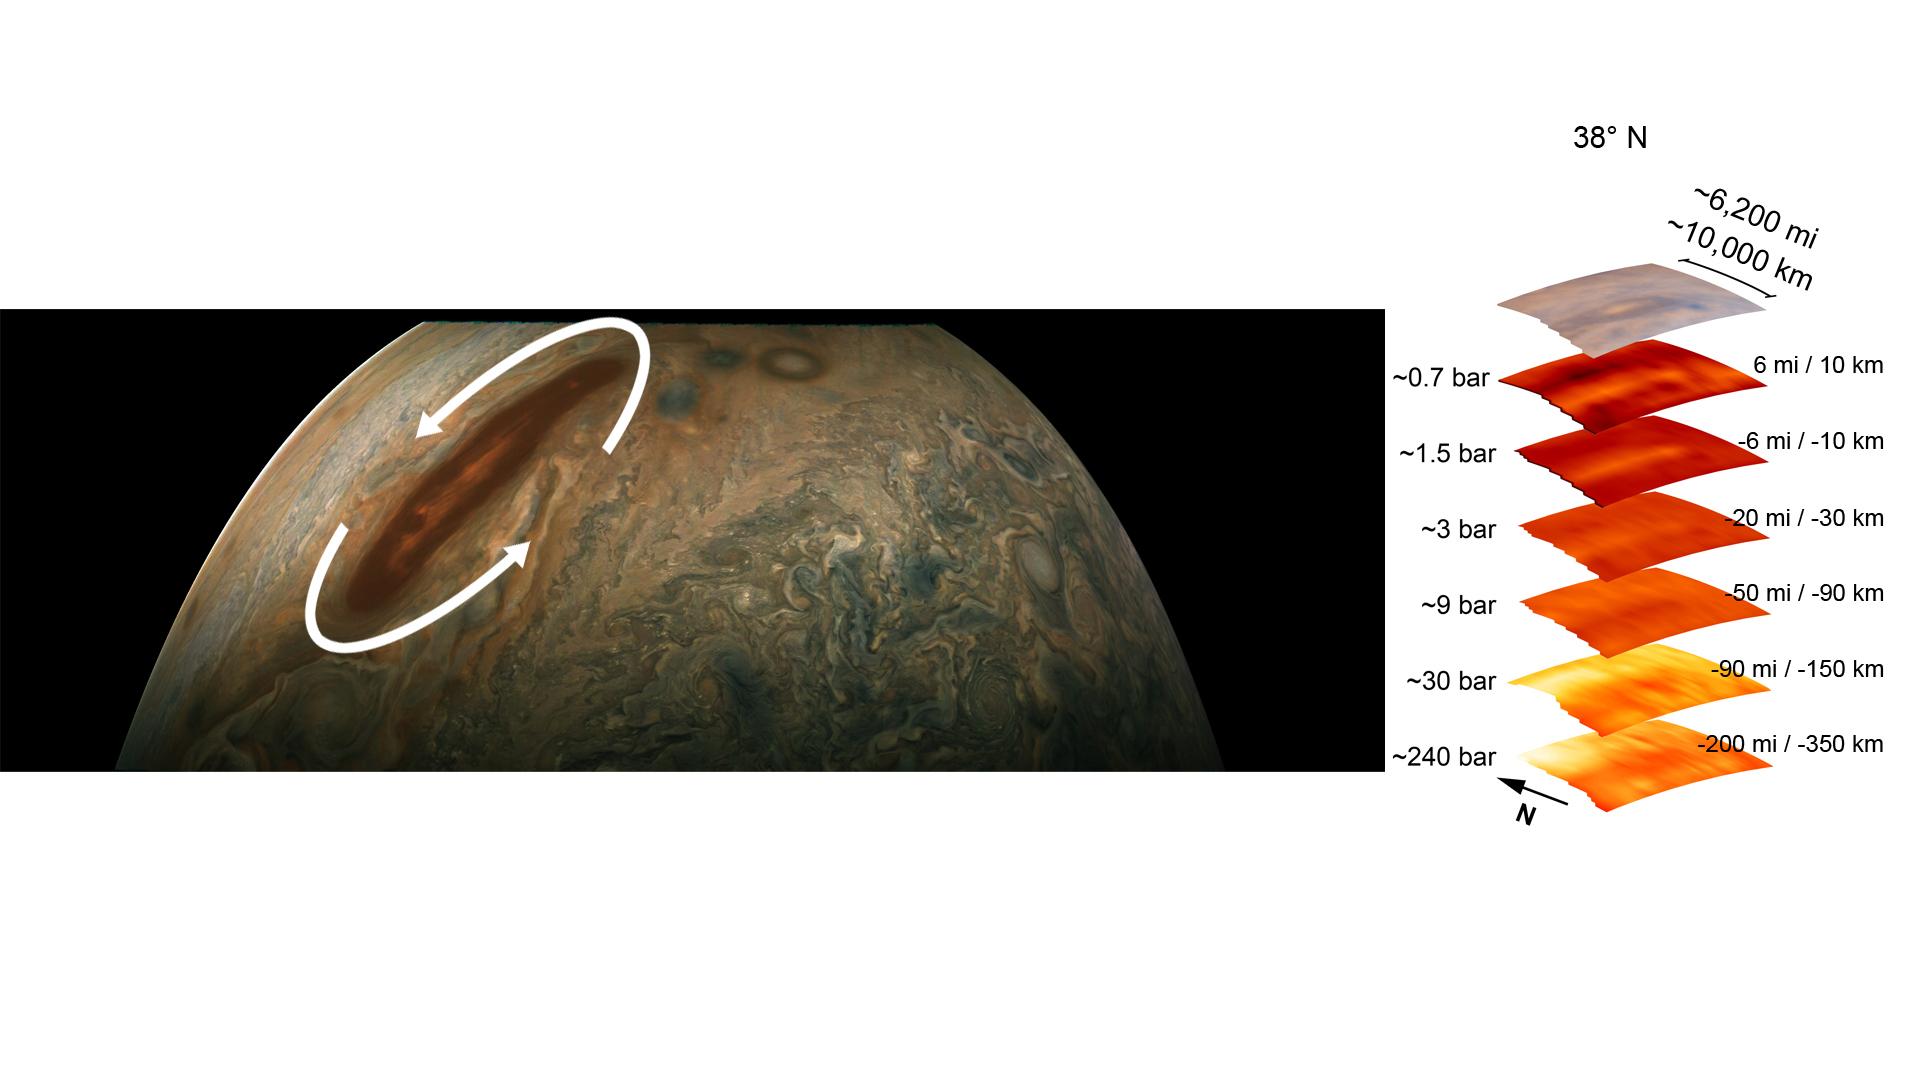
Juno Dives Deep Into a Brown Barge Juno, Jupiter